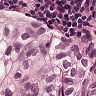
Metastatic tissue present: yes